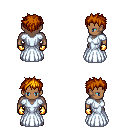
a pixel art fantasy rpg character, male body template, human, dark skin, underdress, red pants, dark blonde bedhead hairstyle, gold gloves, brown shoes, four views (front, back, left, right), 2x2 character sprite sheet, small pixel art, hard edges, no anti-aliasing